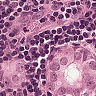
Metastatic tissue present: yes